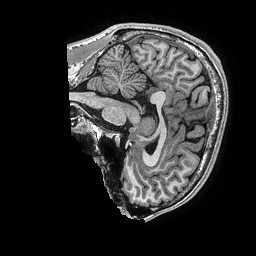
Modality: T1w
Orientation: sagittal
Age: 27
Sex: male
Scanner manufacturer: ge
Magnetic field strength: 3 T
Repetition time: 0.006952 s
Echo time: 0.00292 s